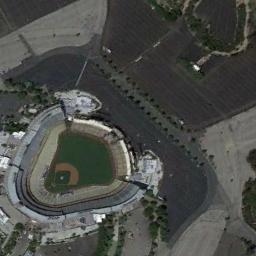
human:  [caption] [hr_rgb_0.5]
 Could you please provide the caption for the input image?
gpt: Fan-shaped stadium next to concrete ground and sparse vegetation .

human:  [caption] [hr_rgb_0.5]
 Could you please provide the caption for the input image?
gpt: The stadium is on the bare land next to some trees .

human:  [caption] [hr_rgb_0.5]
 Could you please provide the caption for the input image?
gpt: This stadium has a white podium and a blue runway .

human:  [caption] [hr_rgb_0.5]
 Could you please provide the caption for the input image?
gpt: There are many trees beside the stadium .

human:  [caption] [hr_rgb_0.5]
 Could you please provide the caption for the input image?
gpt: There are black empty land beside the stadium .